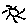
Label: sun